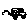
Label: car